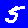
Digit: 5